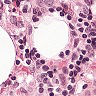
Metastatic tissue present: no